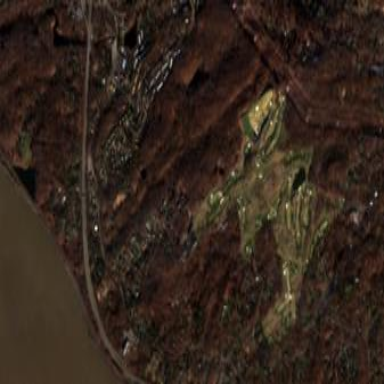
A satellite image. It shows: Golf course surrounded by greenery.